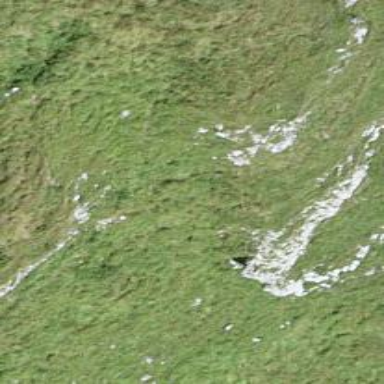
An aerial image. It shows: Dry stone wall barrier.